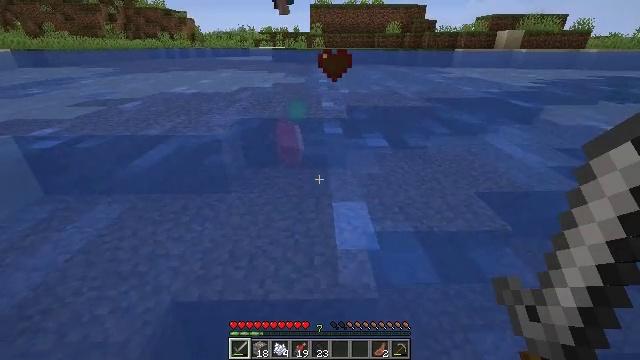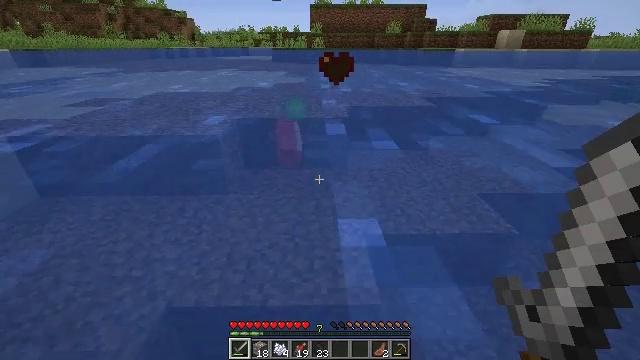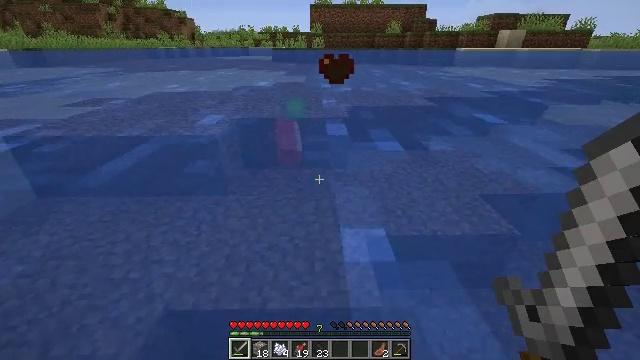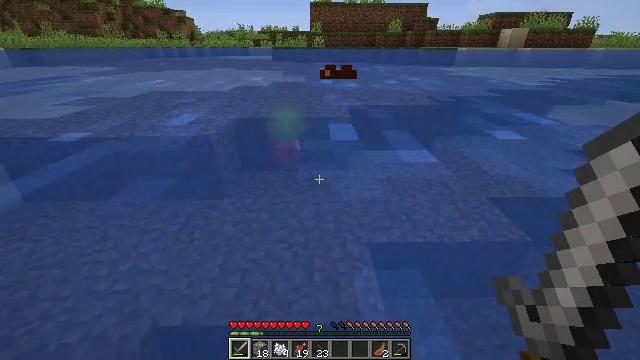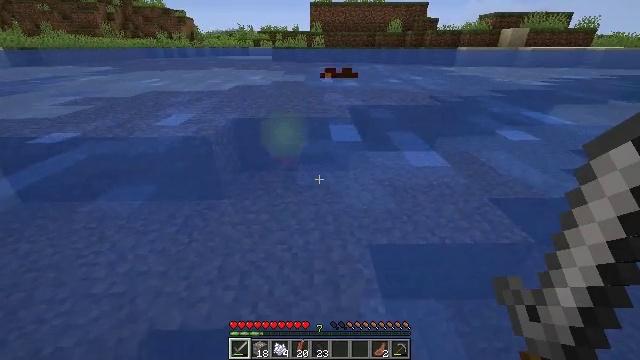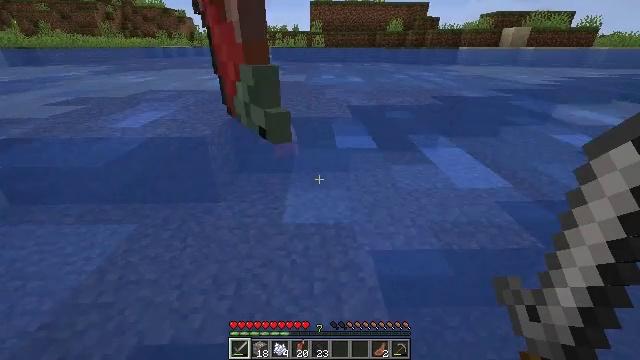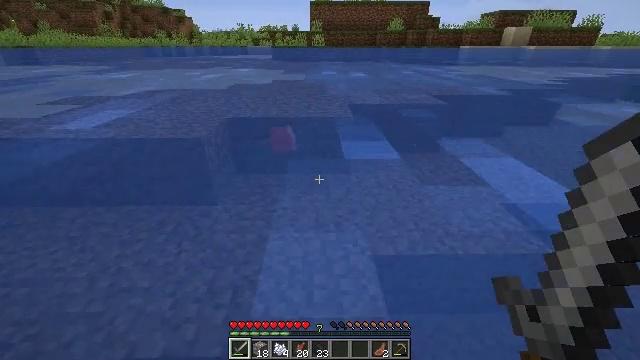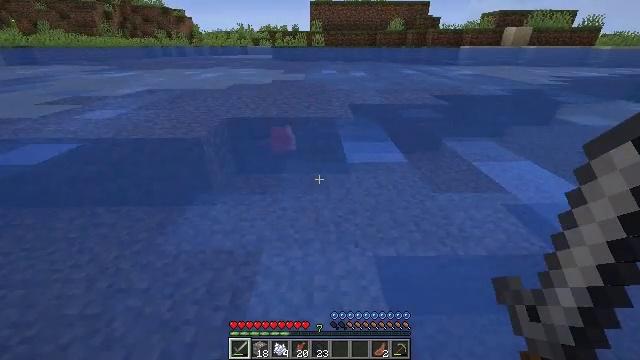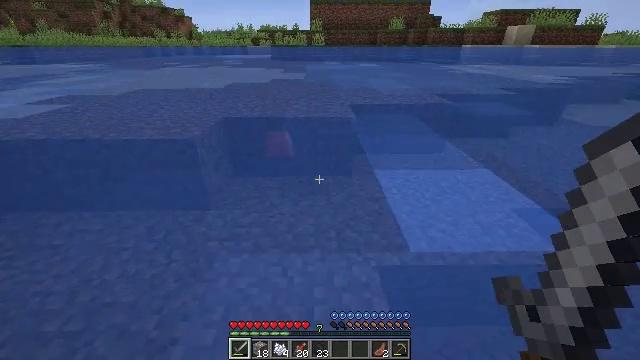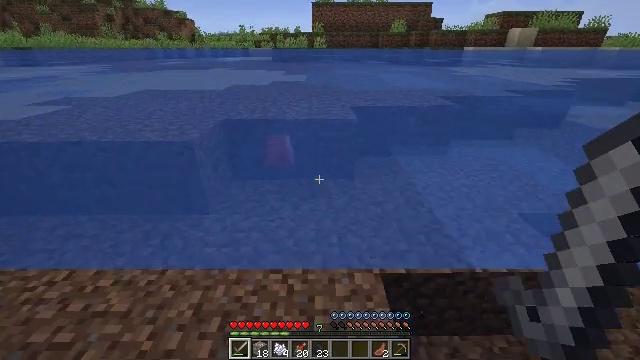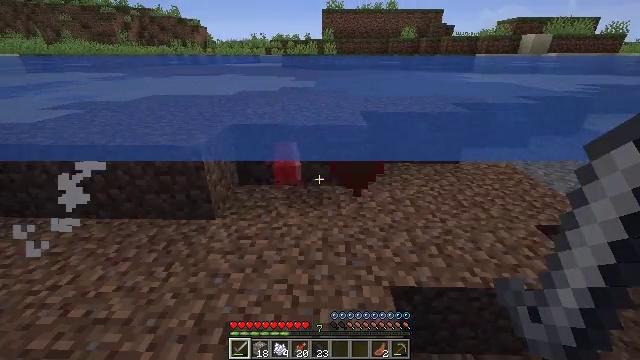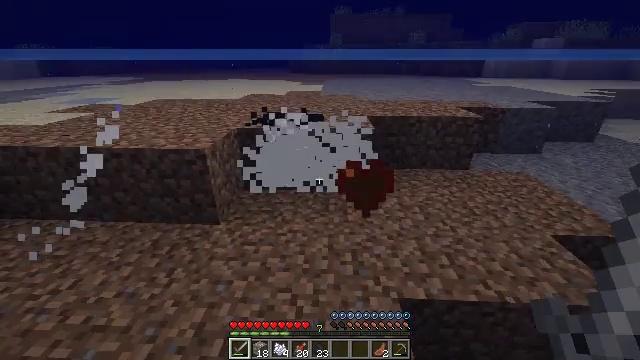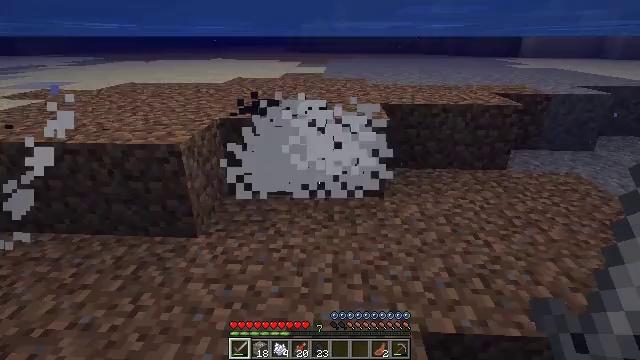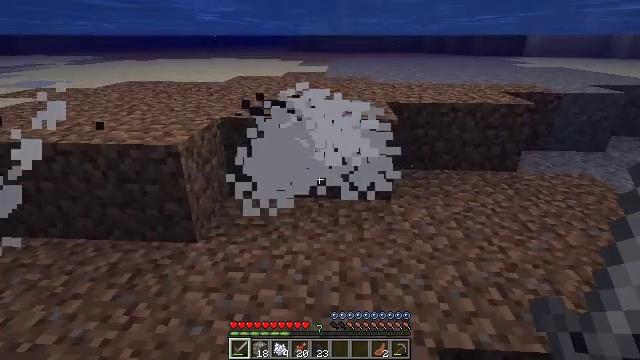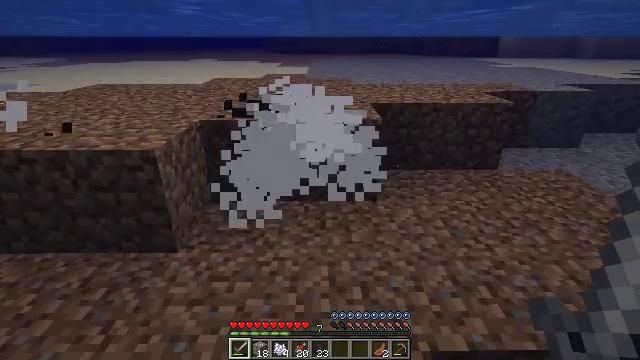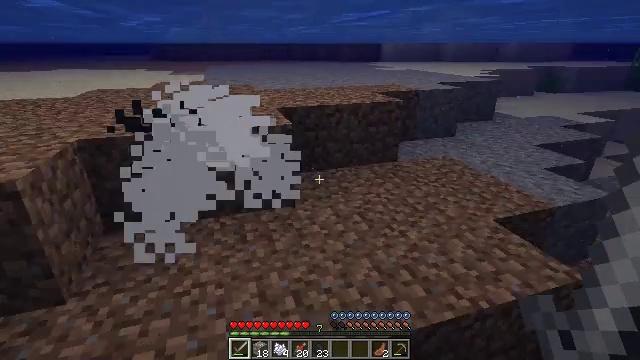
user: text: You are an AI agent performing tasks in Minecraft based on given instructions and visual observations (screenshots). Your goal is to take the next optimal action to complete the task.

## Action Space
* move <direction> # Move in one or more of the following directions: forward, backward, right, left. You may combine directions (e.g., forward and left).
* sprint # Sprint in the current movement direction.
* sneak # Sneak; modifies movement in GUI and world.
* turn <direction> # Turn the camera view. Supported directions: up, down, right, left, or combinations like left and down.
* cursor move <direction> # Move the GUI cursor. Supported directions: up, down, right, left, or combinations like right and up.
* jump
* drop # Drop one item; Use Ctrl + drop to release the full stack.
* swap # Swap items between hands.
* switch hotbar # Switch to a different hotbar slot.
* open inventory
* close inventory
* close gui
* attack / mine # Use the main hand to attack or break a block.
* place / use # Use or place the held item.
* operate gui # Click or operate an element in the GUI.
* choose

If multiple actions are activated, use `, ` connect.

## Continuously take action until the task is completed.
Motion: motion action
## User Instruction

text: Fish and kill the salmon.
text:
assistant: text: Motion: move forward
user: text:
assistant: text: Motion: move forward
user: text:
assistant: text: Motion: move forward
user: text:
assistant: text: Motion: move forward
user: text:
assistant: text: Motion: move forward
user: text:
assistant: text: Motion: move forward
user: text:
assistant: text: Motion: move forward
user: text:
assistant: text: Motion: move forward
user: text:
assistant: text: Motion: move forward
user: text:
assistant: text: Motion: move forward, turn left and up
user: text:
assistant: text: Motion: move forward and move left, turn left
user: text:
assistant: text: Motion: move forward and move left
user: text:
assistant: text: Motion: move forward and move left
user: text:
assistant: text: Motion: move forward and move left, turn right
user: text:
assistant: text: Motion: move forward and move left, turn right and up
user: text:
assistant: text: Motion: move forward and move left, turn right and up
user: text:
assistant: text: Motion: move forward, turn right and up
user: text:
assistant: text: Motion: move forward, turn right and up
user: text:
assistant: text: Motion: move forward, turn right and up
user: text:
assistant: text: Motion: move forward, sprint
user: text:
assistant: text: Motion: move forward, sprint
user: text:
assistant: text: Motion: move forward, sprint
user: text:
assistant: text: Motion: move forward, sprint
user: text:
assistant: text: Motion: move forward, sprint
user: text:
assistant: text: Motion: move forward
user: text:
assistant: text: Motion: move forward
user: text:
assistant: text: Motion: move forward
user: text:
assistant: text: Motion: move forward
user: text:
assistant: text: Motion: move forward
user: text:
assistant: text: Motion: move forward